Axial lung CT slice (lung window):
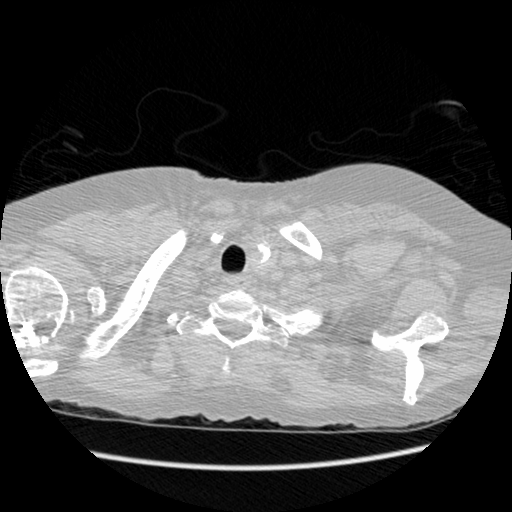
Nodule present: no